Current action and preconditions to check: trajectory_clear

Your task: For each precondition in the list above, predict whether it will hold at this action.

Consider the current scene as observed from the mobile robot's camera, and analyze the predicted future states of all dynamic agents (e.g., people, animals, vehicles, or any moving entities) within the NEXT SECOND.

IMPORTANT: Only answer "very likely" if you are absolutely certain—based on strong, clear evidence—that a dynamic agent will violate the precondition in the predicted future state. Do NOT answer "very likely" for unlikely, ambiguous, or low-probability risks.

Ask yourself for each precondition: Is there a high probability, with clear and convincing evidence, that the predicted future states of any dynamic agent will interfere with the predicted future state of the currently executing action within the NEXT SECOND, causing that precondition to fail?

Assess the risk level based on these predictions. Use "likely" or "very likely" if motions create a clear risk of interference.

Use "neutral" or "improbable" if agents are nearby but their predicted paths are clearly diverging or non-conflicting.

Failure Risk Categories: "very improbable", "improbable", "neutral", "likely", "very likely"

Answer Format: Output ONLY the probability_of_failure value from these categories: "very improbable", "improbable", "neutral", "likely", "very likely"

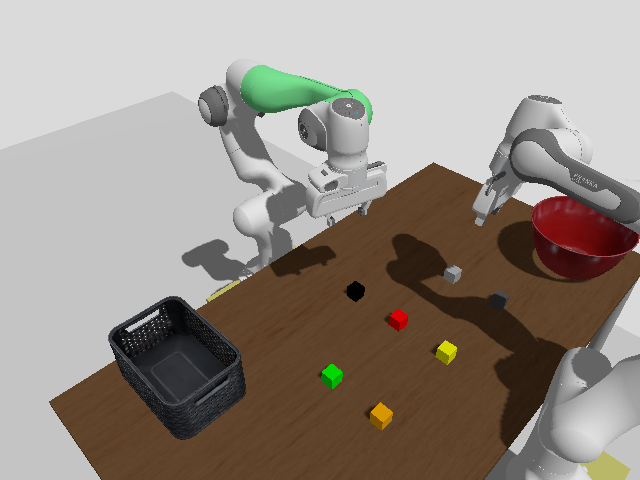

Answer: very improbable